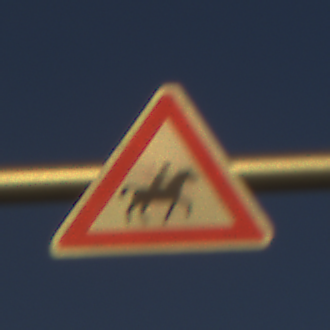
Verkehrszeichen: ReiterLinks
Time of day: SunriseSunset
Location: Outdoor (Nature)
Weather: Clear
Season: NotSpecified
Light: Natural